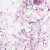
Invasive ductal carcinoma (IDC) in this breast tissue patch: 0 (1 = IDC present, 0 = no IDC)